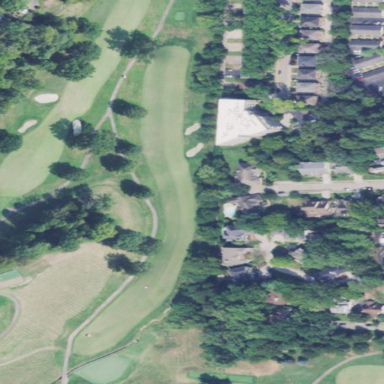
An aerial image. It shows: Grassy area designated as golf fairway.